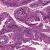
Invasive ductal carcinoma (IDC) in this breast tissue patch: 0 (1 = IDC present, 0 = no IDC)